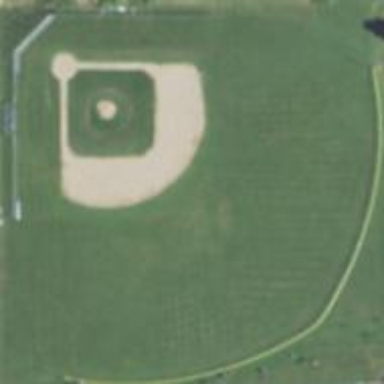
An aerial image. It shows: Baseball pitch for leisure land activities.